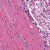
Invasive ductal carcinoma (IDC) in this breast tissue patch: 0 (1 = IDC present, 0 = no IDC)